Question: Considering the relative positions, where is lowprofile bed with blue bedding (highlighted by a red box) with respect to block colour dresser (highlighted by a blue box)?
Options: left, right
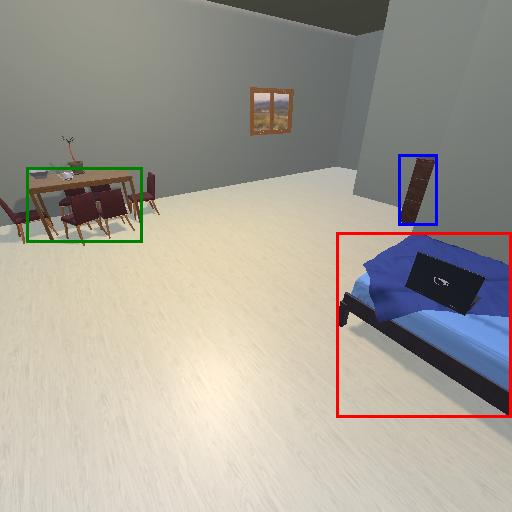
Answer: left